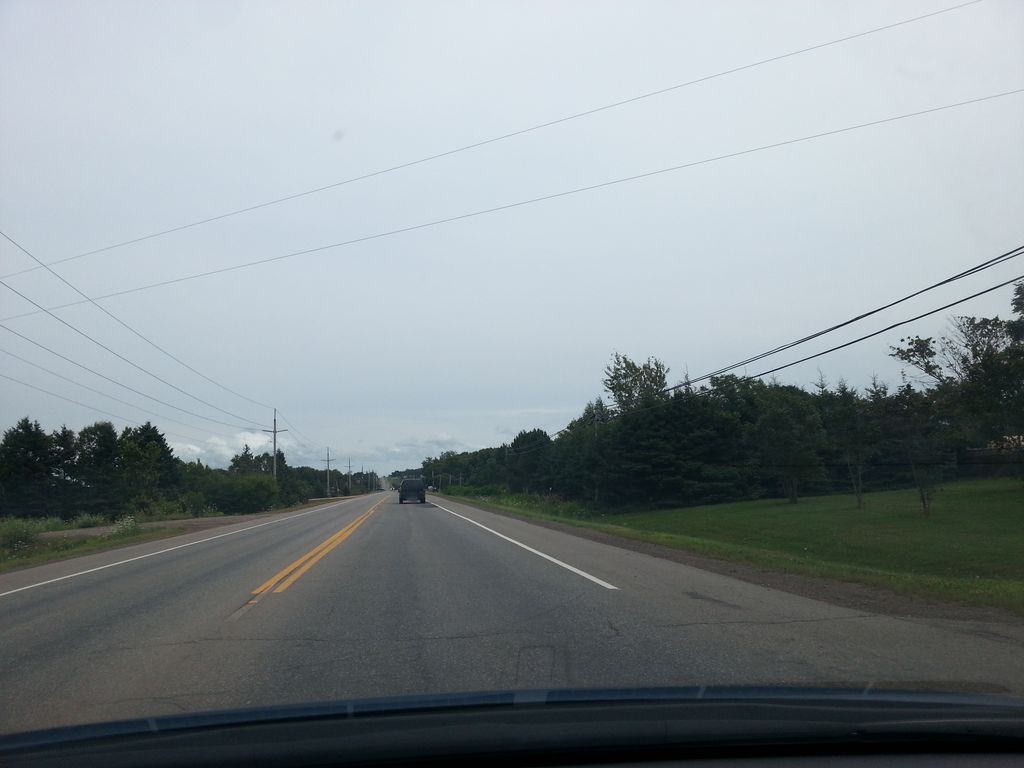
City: charlottetown